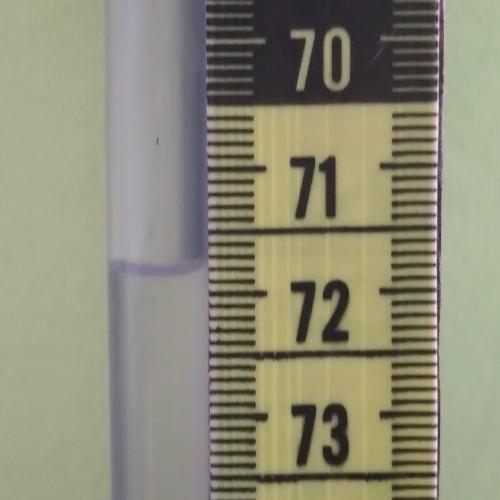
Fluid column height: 71.8 cm